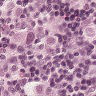
Metastatic tissue present: yes